Question: For a JPEG image compression, I manipulate image in grey levels and 8bits by pixels
I have this type of matrix I dynamically allocated :
'''
typedef char pixel_t;
pixel_t ** pix_matrix;
'''
after allocating and filling it, I have a bidimensional array with the values (from -128 to +127) of the luminance of the picture.
For the JPEG compression, I need to iterate this array in zigzag like this:

So I want to create an Iterator structure for this type. This iterator must have 'current' and 'begin' members and I want those members to be pointers to the current element and first one of the matrix. In other words, I want to store the addresses and not the indexes. But after hours of tests, prints and researches, I couldn't find the way to make that possible. What type of pointer do I have to use? how make it point to the first address of my matrix? Is my request simply possible?
And if all of this is possible, how can I get the next element, and the value of the current one?
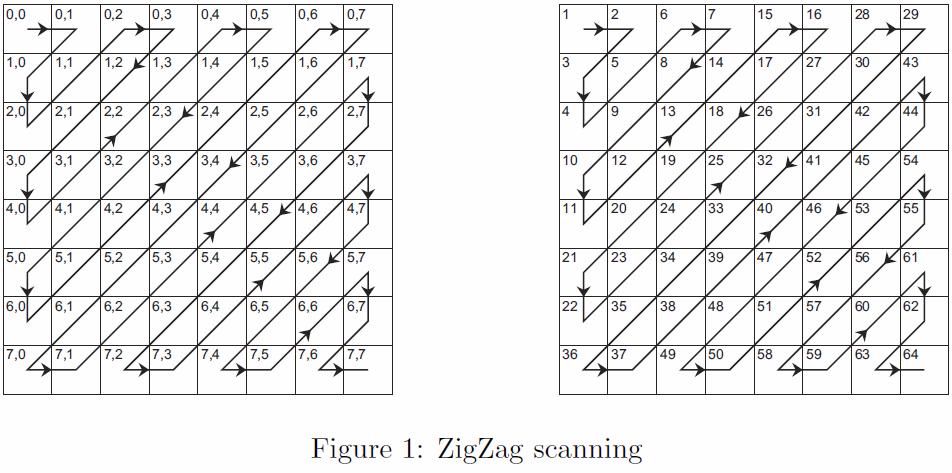
Answer: You can write an interator structure:
'''
struct zigzag_t {
int width; // width, must be initialised
int height; // height, must be initialised
int x; // current x index
int y; // current y index
int underway; // dummy value to start at (0, 0)
};
'''
which you must initialise with the width and height of your image. Write an interator function, so that you can use this iterator like this:
'''
struct zigzag_t zz = {8, 8};
while (zigzag_next(&zz)) {
printf("(%d, %d)
", zz.y, zz.x);
}
'''
The iterator itself is not too complicated: If the sum of the 'x' and 'y' indices is odd, you walk southwest until you hit either the west or south edge. If the sum is even, you walk northeast until you hit either the north or east wall. If you hit the ne or sw edges, the east and south edges get priority. The iteration ends after you have visited the se edge.
Because the struct starts off with 'x' and 'y' both zero, the first point is (0, 1). In order to fix this, the dummy field 'underway', which also is zero, is used.
The iterator must be reset if you want to use it a second time. better yet, define and initialise a fresh iterator.
The iterator function:
'''
int zigzag_next(struct zigzag_t *zz)
{
int odd = (zz->x + zz->y) % 2;
if (zz->underway == 0) {
zz->x = zz->y = 0;
zz->underway = 1;
return 1;
}
if (odd) {
/* walk southwest */
int w_edge = zz->x == 0;
int s_edge = zz->y == zz->height - 1;
if (s_edge) {
zz->x++;
return zz->x < zz->width;
} else if (w_edge) {
zz->y++;
} else {
zz->x--;
zz->y++;
}
} else {
/* walk northeast */
int e_edge = zz->x == zz->width - 1;
int n_edge = zz->y == 0;
if (e_edge) {
zz->y++;
return zz->y < zz->height;
} else if (n_edge) {
zz->x++;
} else {
zz->x++;
zz->y--;
}
}
return 1;
}
'''
This solution returns the x and y positions, which you can use as indices to your double pointer to pixel data. It would not be hard to extend the struct to hold the base pointer to your pixel data and have the iterator function return a pointer to a pixel or 'NULL' if the iteration has run out.
An example solution with pointers is below.
'''
#include <stdlib.h>
#include <stdio.h>
typedef char pixel_t;
struct zigzag_t {
pixel_t **p; // base data
int width; // width, must be initialised
int height; // height, must be initialised
int x; // current x index
int y; // current y index
int underway; // dummy value to start at (0, 0)
};
pixel_t *zigzag_next(struct zigzag_t *zz)
{
int odd = (zz->x + zz->y) % 2;
if (zz->underway == 0) {
zz->x = zz->y = 0;
zz->underway = 1;
return *zz->p;
}
if (odd) {
/* walk southwest */
int w_edge = zz->x == 0;
int s_edge = zz->y == zz->height - 1;
if (s_edge) {
zz->x++;
if (zz->x == zz->width) return NULL;
} else if (w_edge) {
zz->y++;
} else {
zz->x--;
zz->y++;
}
} else {
/* walk northeast */
int e_edge = zz->x == zz->width - 1;
int n_edge = zz->y == 0;
if (e_edge) {
zz->y++;
if (zz->y == zz->height) return NULL;
} else if (n_edge) {
zz->x++;
} else {
zz->x++;
zz->y--;
}
}
return zz->p[zz->y] + zz->x;
}
int main()
{
pixel_t *data[] = {
"abcde", "fghij", "klmno", "pqrst", "uvwxy"
};
struct zigzag_t zz = {data, 5, 5};
for (;;) {
pixel_t *p = zigzag_next(&zz);
if (p == NULL) break;
putchar(*p);
}
putchar('
');
return 0;
}
'''
This solution is a C solution. There is no 'begin' member function; initialisation is done via simple struct initialisation. There is no increment operator and no 'end' member function; moving the iterator forward and checking for the end is done in a plain old function.
You have tagged the question C, but iterators are more frequent in C++, where they can be implemented as classes. The above C example may serve as a base for such an implementation.